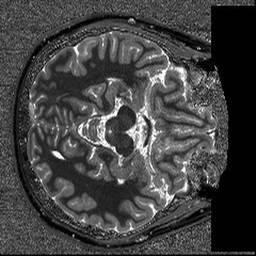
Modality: T1map
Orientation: axial
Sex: male